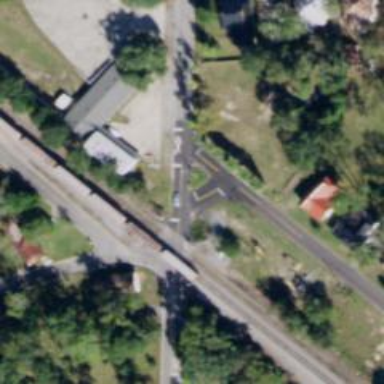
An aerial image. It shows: Level crossing with lights at railway intersection.